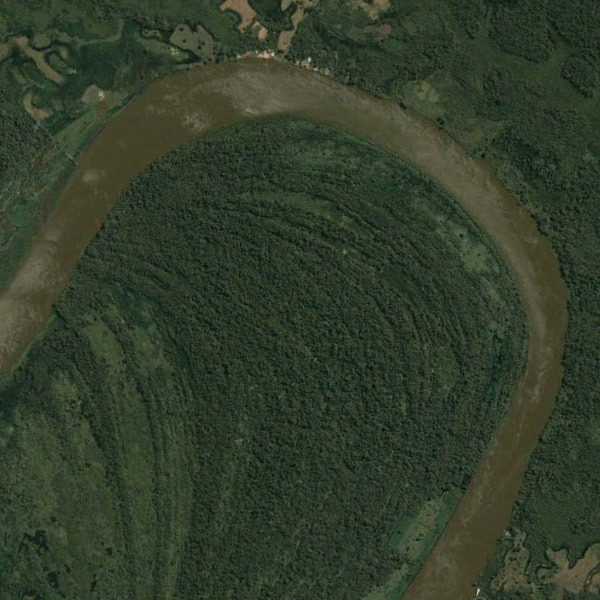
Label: River